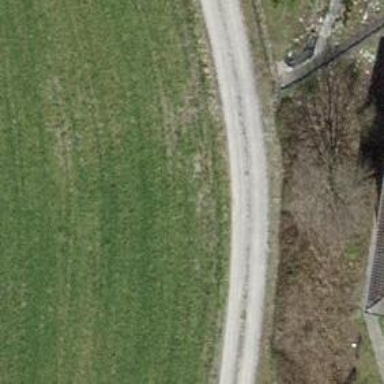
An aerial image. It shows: Unpaved service road.